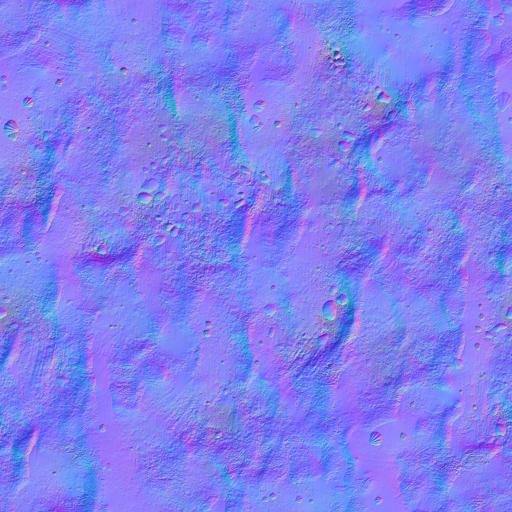
dirt dirty ground mud